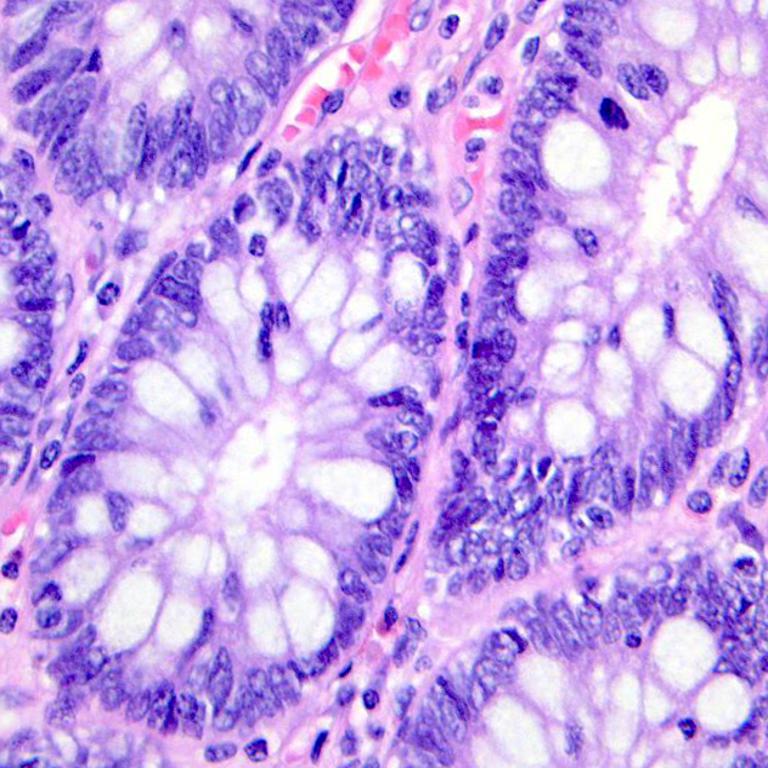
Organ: colon
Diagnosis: benign